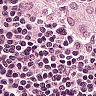
Metastatic tissue present: yes